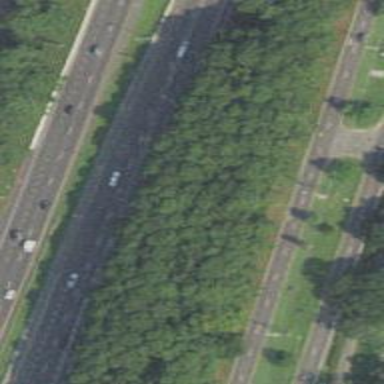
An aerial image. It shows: View of motorway.